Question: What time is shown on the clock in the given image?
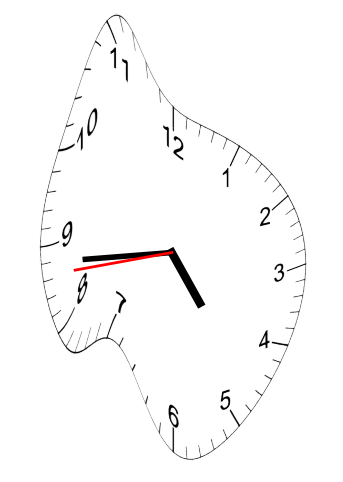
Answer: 04:43:43